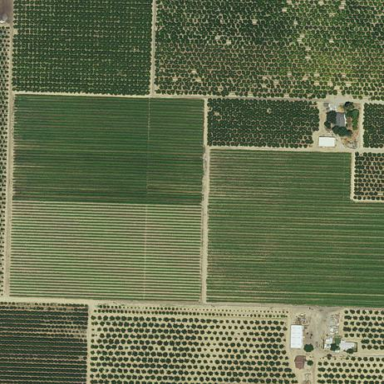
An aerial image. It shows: Orchard.